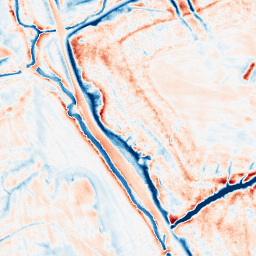
Category: edge_preserving
Decomposition family: anisotropic_diffusion
Decomposition parameters: iterations: 50
kappa: 30
gamma: 0.2
Upsampling method: bicubic
Upsampling parameters: scale: 4
Upsampling scale: 4